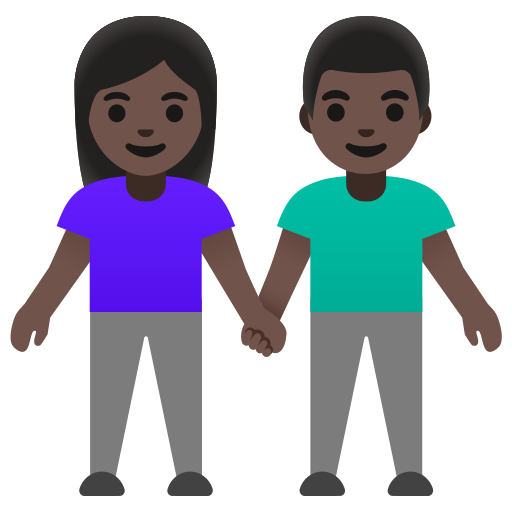
Emoji: 👫🏿